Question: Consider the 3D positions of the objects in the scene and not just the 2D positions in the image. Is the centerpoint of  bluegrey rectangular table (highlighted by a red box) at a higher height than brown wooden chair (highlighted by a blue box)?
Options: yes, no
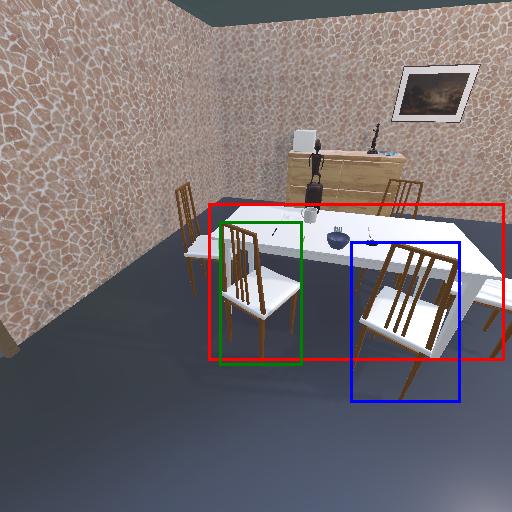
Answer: yes